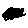
Label: circle